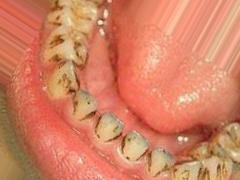
Condition: Tooth Discoloration